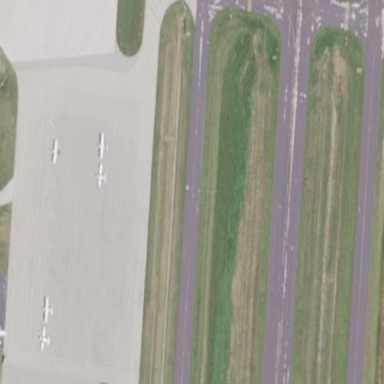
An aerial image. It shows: Apron at the airport.